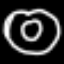
Label: donut